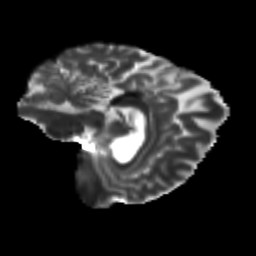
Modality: T2w
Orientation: sagittal
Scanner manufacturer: siemens
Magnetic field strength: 3 T
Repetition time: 9.2 s
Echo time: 0.084 s